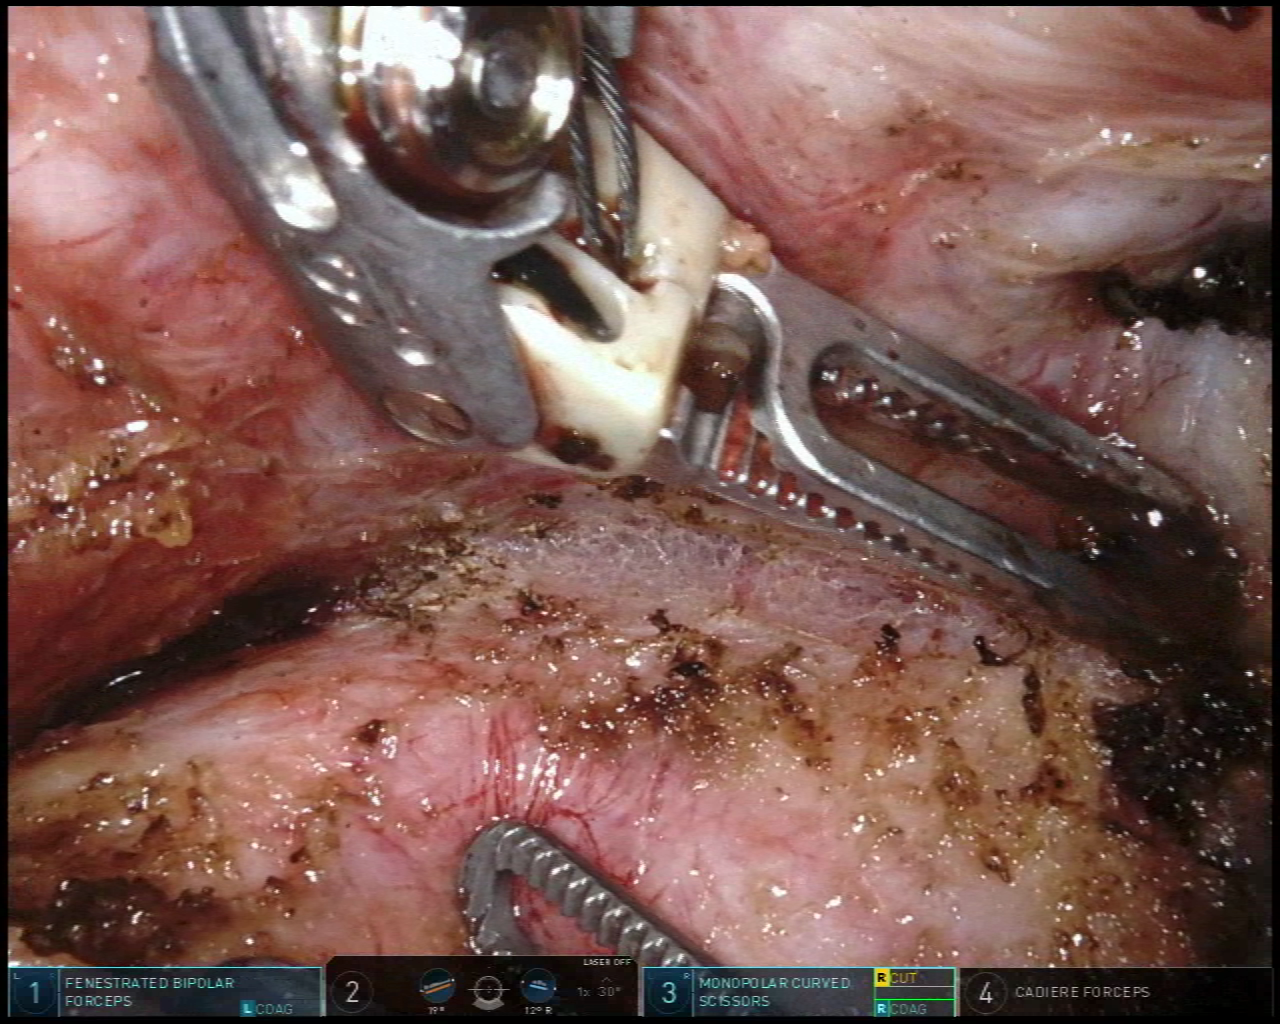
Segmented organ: vesicular_glands
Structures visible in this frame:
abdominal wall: no
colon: no
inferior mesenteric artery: no
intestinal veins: no
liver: no
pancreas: no
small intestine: no
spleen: no
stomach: no
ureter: no
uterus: no
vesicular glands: yes